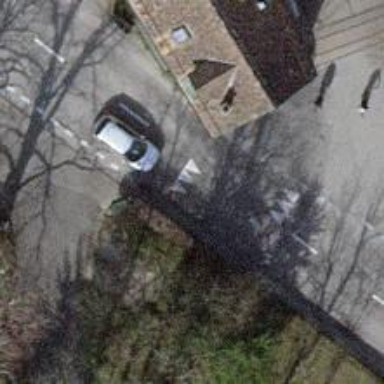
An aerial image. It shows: Table-style traffic calming feature.